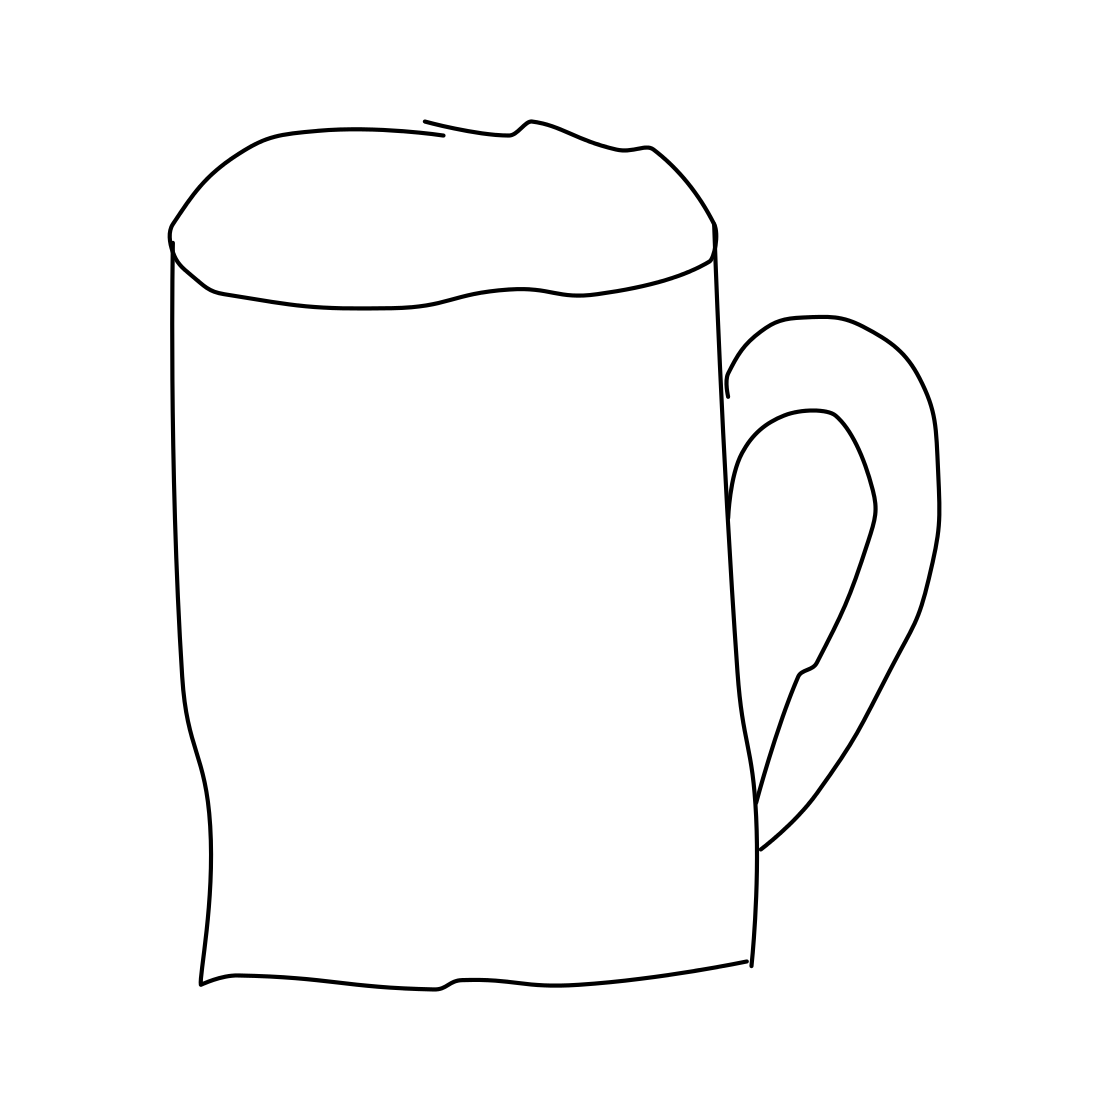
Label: mug